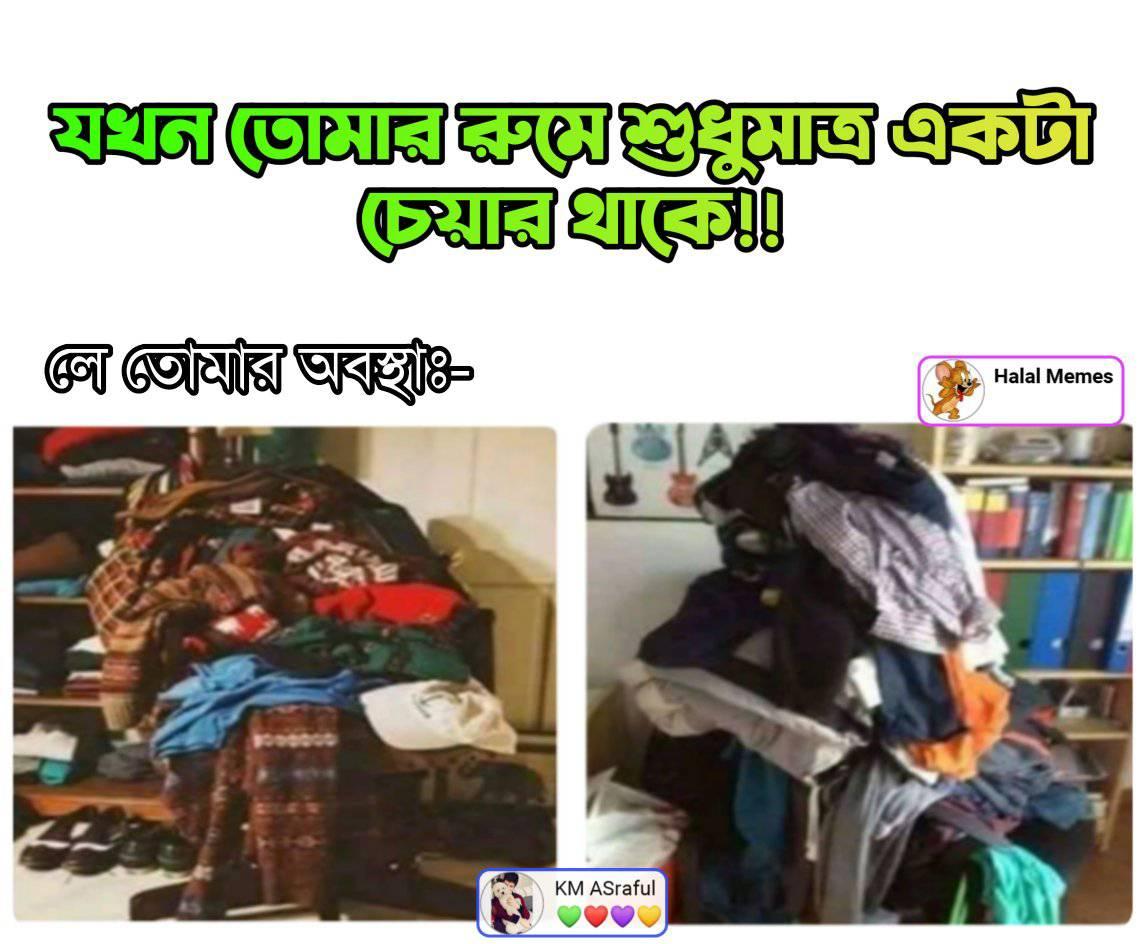
Caption: যখন তোমার রুমে শুধুমাত্র একটা চেয়ার থাকে !! লে তোমার অবস্থাঃ-
Label: non-hate